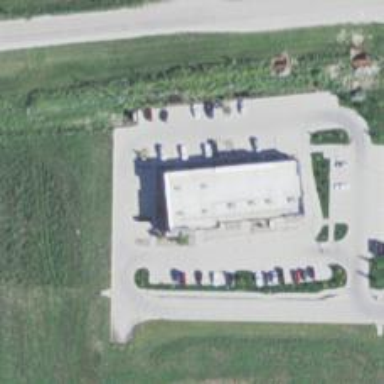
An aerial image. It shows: Healthcare clinic is depicted in the image.